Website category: sports
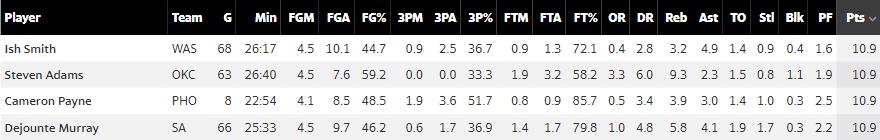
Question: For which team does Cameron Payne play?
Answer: PHO

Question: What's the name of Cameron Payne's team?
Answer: PHO

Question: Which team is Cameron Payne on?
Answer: PHO

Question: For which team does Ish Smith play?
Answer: WAS

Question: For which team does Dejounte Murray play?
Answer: SA

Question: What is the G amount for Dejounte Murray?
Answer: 66

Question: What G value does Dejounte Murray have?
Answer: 66

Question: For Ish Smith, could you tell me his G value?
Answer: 68

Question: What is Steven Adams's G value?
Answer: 63

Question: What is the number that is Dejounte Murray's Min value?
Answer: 25:33

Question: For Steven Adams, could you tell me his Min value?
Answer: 26:40

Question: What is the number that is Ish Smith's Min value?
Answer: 26:17

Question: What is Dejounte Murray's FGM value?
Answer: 4.5

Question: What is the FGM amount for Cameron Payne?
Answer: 4.1

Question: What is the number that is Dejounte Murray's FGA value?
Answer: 9.7

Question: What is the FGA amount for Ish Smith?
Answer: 10.1

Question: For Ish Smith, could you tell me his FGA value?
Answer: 10.1

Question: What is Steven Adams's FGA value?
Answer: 7.6

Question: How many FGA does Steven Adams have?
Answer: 7.6

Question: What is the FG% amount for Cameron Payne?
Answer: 48.5

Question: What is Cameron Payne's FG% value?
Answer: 48.5

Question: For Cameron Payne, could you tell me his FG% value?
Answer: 48.5

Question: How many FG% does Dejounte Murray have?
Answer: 46.2

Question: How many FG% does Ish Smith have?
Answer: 44.7

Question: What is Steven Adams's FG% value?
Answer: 59.2

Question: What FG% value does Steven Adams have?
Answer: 59.2

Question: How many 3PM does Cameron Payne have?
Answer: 1.9

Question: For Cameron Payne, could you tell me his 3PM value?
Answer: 1.9

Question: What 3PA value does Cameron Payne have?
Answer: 3.6

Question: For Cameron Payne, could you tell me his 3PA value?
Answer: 3.6

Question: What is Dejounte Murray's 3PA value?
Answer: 1.7

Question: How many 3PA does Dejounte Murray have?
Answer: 1.7

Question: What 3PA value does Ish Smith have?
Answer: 2.5

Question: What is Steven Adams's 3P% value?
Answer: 33.3

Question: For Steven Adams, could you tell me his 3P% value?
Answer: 33.3

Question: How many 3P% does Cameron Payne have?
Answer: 51.7

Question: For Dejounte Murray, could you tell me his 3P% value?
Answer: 36.9

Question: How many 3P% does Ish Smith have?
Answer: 36.7

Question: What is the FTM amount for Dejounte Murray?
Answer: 1.4

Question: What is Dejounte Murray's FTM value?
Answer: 1.4

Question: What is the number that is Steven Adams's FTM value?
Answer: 1.9

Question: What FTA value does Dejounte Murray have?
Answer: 1.7

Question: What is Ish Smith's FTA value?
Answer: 1.3

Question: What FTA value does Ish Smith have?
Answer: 1.3

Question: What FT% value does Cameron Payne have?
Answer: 85.7

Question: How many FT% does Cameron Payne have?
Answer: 85.7

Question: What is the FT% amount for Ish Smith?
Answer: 72.1

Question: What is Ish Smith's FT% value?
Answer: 72.1

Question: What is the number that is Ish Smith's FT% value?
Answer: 72.1

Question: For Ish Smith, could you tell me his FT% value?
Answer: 72.1

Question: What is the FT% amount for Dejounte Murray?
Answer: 79.8

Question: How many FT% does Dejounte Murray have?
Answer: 79.8

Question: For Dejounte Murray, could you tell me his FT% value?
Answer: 79.8

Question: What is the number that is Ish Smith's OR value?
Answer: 0.4

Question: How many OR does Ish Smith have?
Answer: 0.4

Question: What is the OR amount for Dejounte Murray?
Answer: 1.0

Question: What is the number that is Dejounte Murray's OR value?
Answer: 1.0

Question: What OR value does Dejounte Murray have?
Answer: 1.0

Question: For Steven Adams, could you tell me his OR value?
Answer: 3.3

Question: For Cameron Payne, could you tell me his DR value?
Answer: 3.4

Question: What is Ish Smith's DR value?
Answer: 2.8

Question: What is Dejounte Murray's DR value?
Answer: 4.8

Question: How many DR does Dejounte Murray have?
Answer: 4.8

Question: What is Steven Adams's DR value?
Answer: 6.0